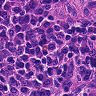
Metastatic tissue present: no